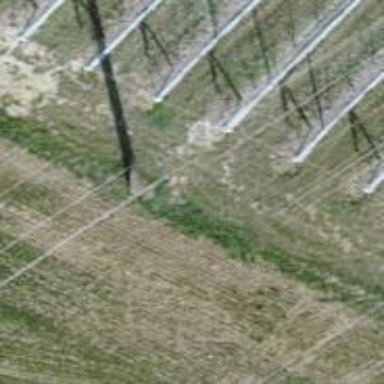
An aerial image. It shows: Power pole.